Interaction volume radius: 10 \u00c5
Interaction volume height: 15 \u00c5
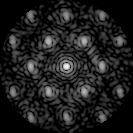
Disorder parameter: 0.4151